Aerial crown-view tile of a tropical tree (Barro Colorado Island, Panama), acquired 20250317:
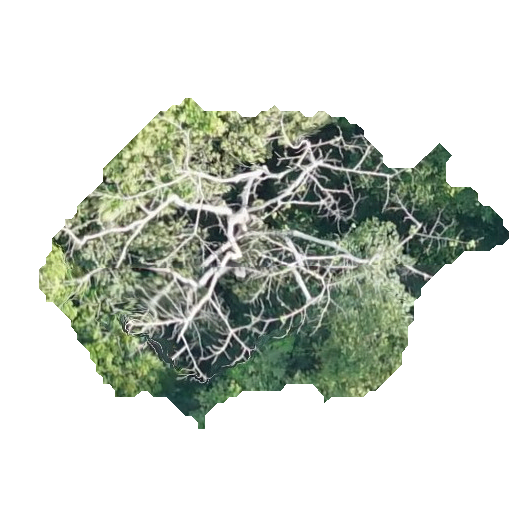
Species: Spondias radlkoferi
GBIF accepted scientific name: Spondias radlkoferi
Crown area: 142.721 m²